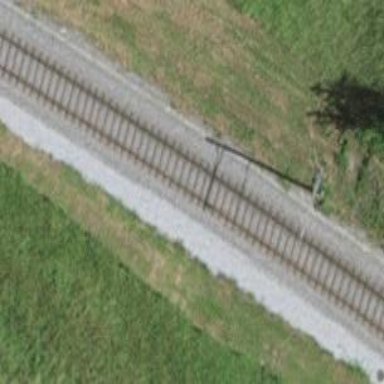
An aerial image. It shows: Single railway track with electrified contact line.